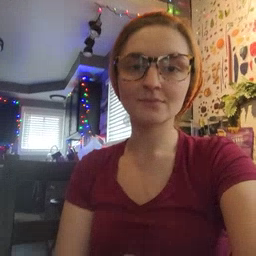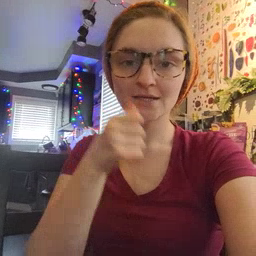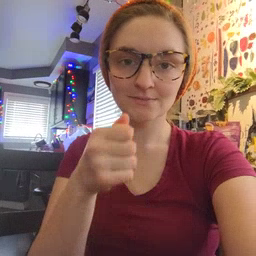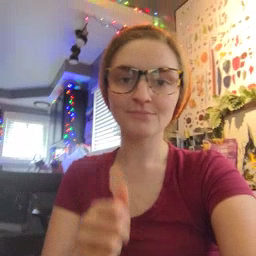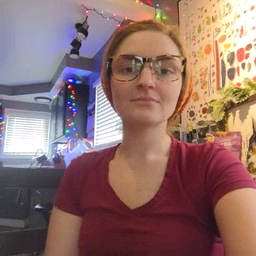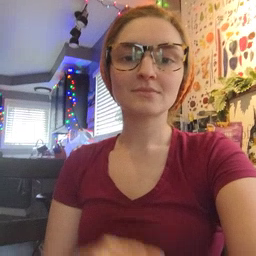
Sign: hide